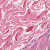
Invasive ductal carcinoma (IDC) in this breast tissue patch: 0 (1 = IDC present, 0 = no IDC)